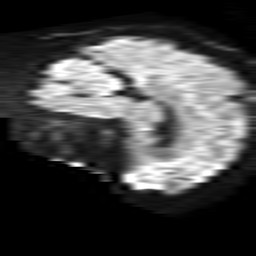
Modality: TRACE
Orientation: sagittal
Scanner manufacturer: philips
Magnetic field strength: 1.5 T
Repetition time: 4.6 s
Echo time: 0.08631 s